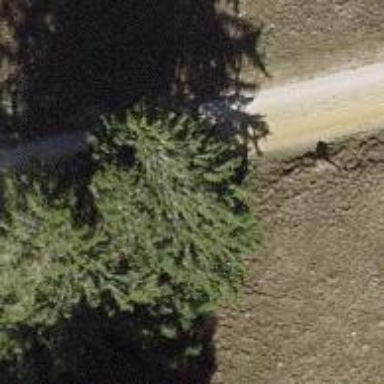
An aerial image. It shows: Single tag "natural: tree."